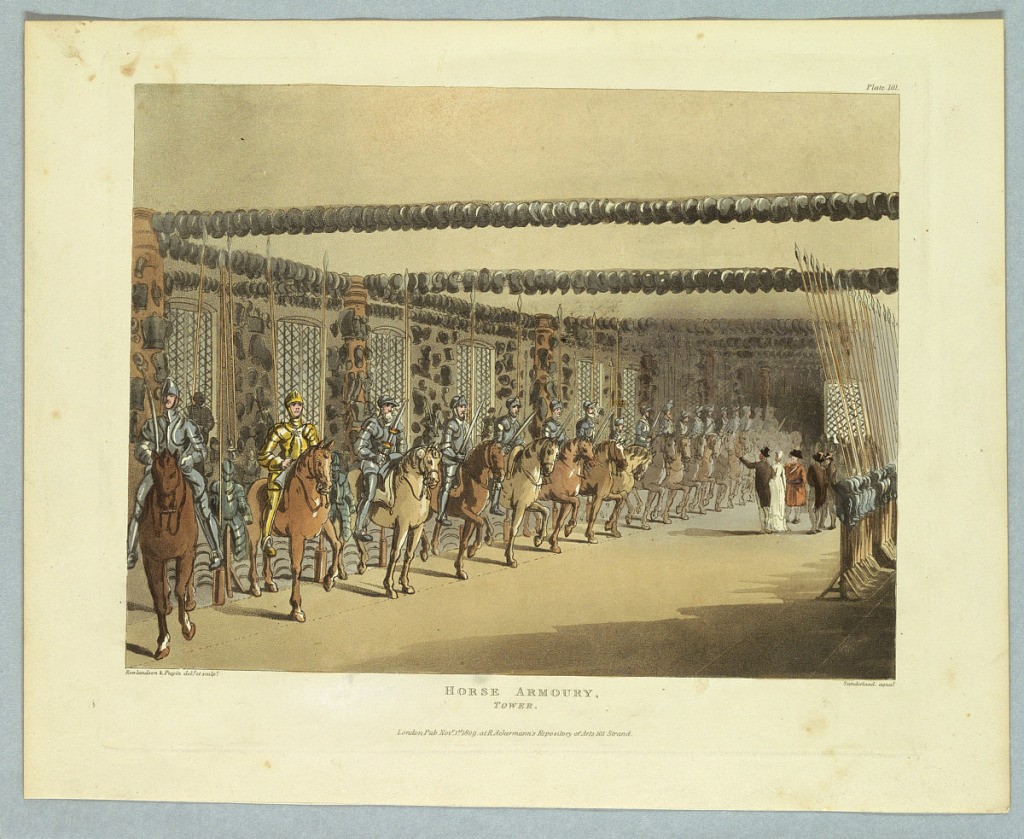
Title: Horse Armoury, Tower, from "Ackermann's Repository"
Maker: Thomas Rowlandson, British, 1756–1827
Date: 1809
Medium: Aquatint, brush and watercolor on paper
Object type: Print
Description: Men in armor on horses in a long row to the left, with armor between and hung on the walls and ceilings. A few sightseers. Title, artists', and publisher's names below.